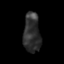
Tissue: skin
Cell type: Epithelial cells
Senescence score: 0.2597
Nuclear area (px): 641
Mean DAPI intensity: 48.451